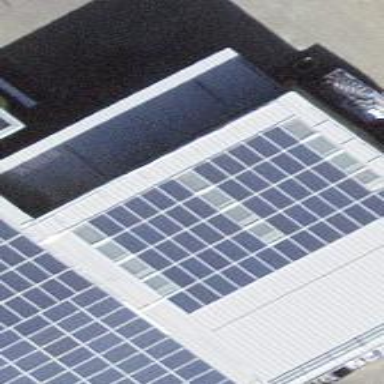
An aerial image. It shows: Solar power generator.